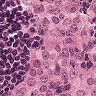
Metastatic tissue present: yes